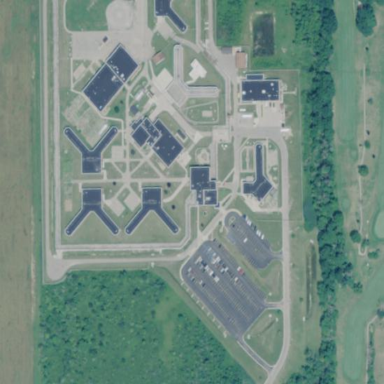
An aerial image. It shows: Prison.